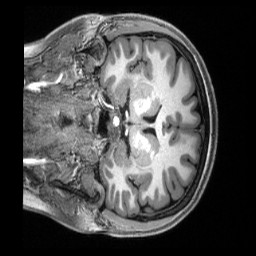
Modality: T1w
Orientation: coronal
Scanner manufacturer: siemens
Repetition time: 2.5 s
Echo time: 0.00231 s